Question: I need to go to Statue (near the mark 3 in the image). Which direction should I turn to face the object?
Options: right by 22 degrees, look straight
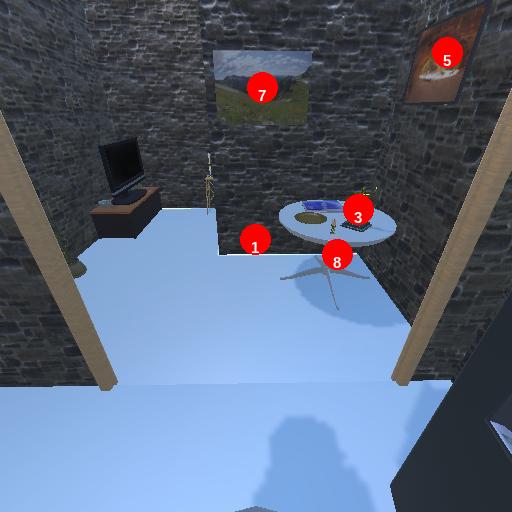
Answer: right by 22 degrees